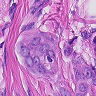
Metastatic tissue present: yes